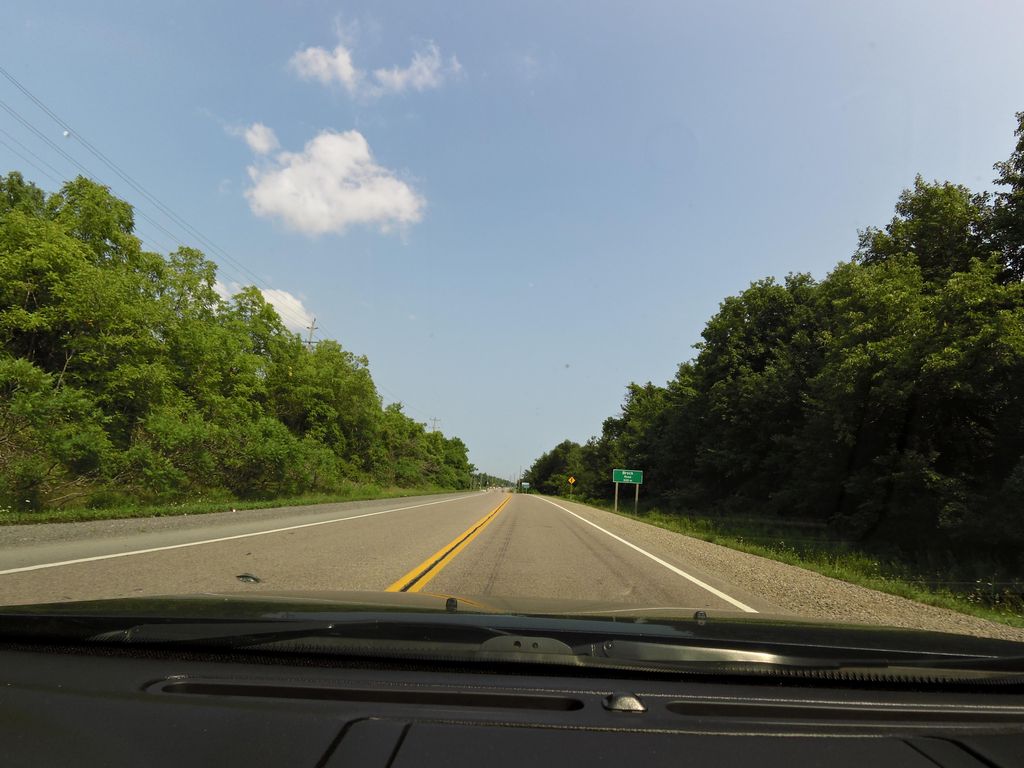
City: hamilton